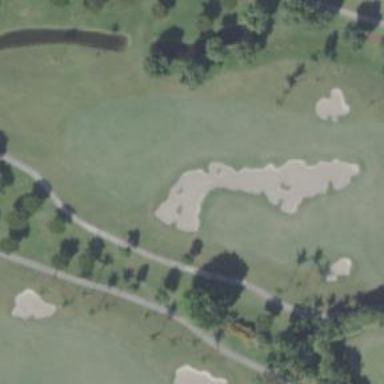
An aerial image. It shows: Golf fairway surrounded by grass.